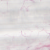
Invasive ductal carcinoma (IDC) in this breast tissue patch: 0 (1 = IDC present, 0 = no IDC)